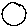
Label: circle